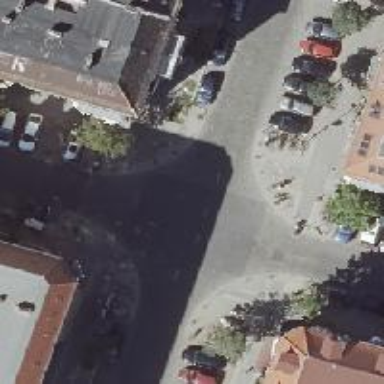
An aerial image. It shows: Unmarked crossing with kerb extensions on both sides of the road.